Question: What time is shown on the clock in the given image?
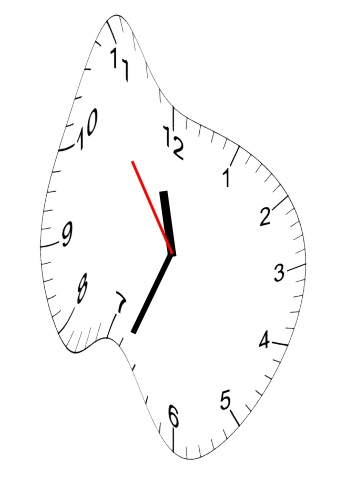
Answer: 11:33:54